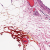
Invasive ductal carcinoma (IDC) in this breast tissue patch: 0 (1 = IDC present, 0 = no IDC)